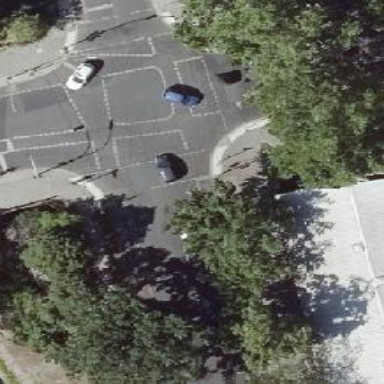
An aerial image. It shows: Footway with traffic signals at crossing.